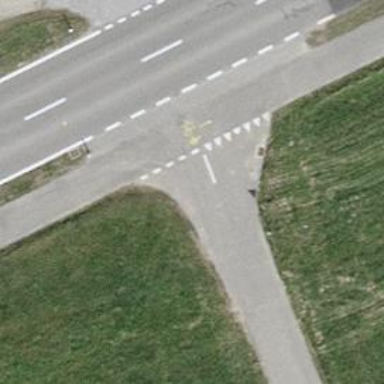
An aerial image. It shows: Road with "give way" sign.